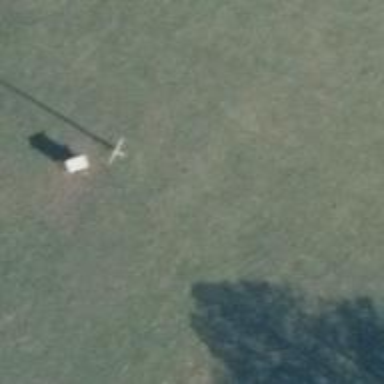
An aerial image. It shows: Power pole.